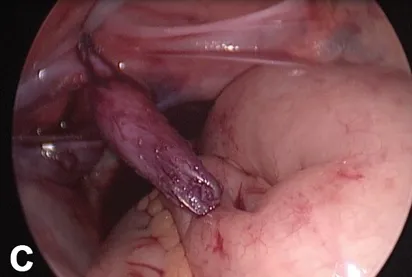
Ligation of endoloop.
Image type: endoscopy (gi_endoscopy)